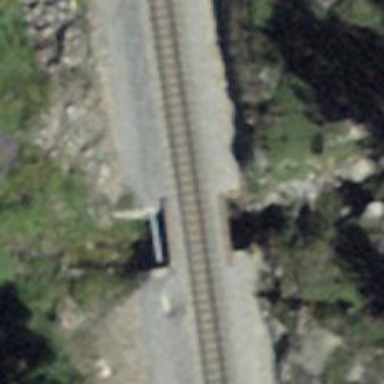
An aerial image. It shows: Narrow-gauge railway bridge with electrified contact lines and one track.